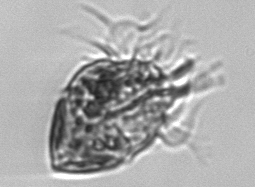
Label: Strombidium_morphotype1